Question: In the iOS music app, I've noticed the shadow underneath album artwork changes based on the color of the artwork. This shadow can also be multi-colored based on how the color at the edge of the artwork changes.
Does anyone know how to recreate this effect programmatically?

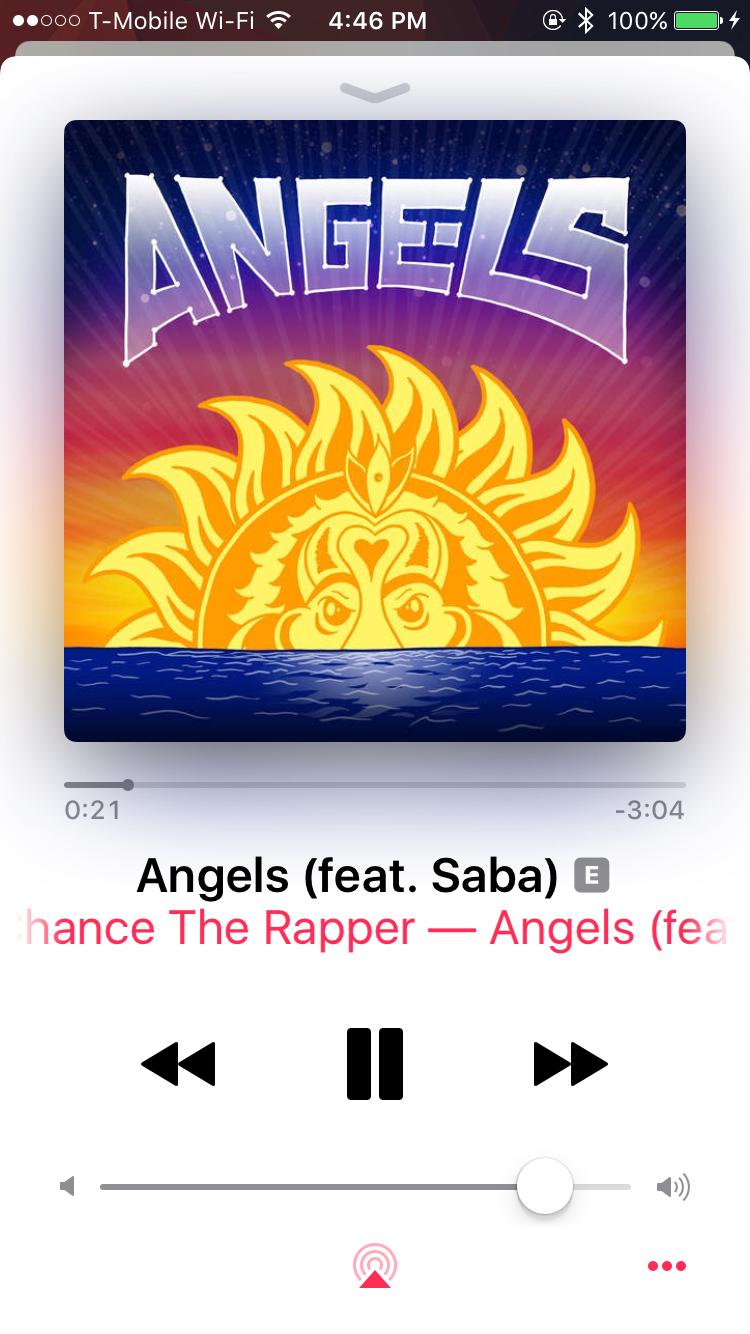
Answer: Thanks to @Josh Homann for pointing me in the right direction, but the answer was actually much more complex.
1. The first (bottom) UIView in the hierarchy should have a plain white background and be pinned to the edges of the screen.
2. The next view should be a UIImageView with an alpha of 0.75.
3. Then you should add a UIVisualEffectView with the same dimensions as the first view.
4. Finally, add another UIImageView that is the same size as the first UIImageView.
Your IB hierarchy should look similar to this:
<URL>
The final result is this:
<URL>